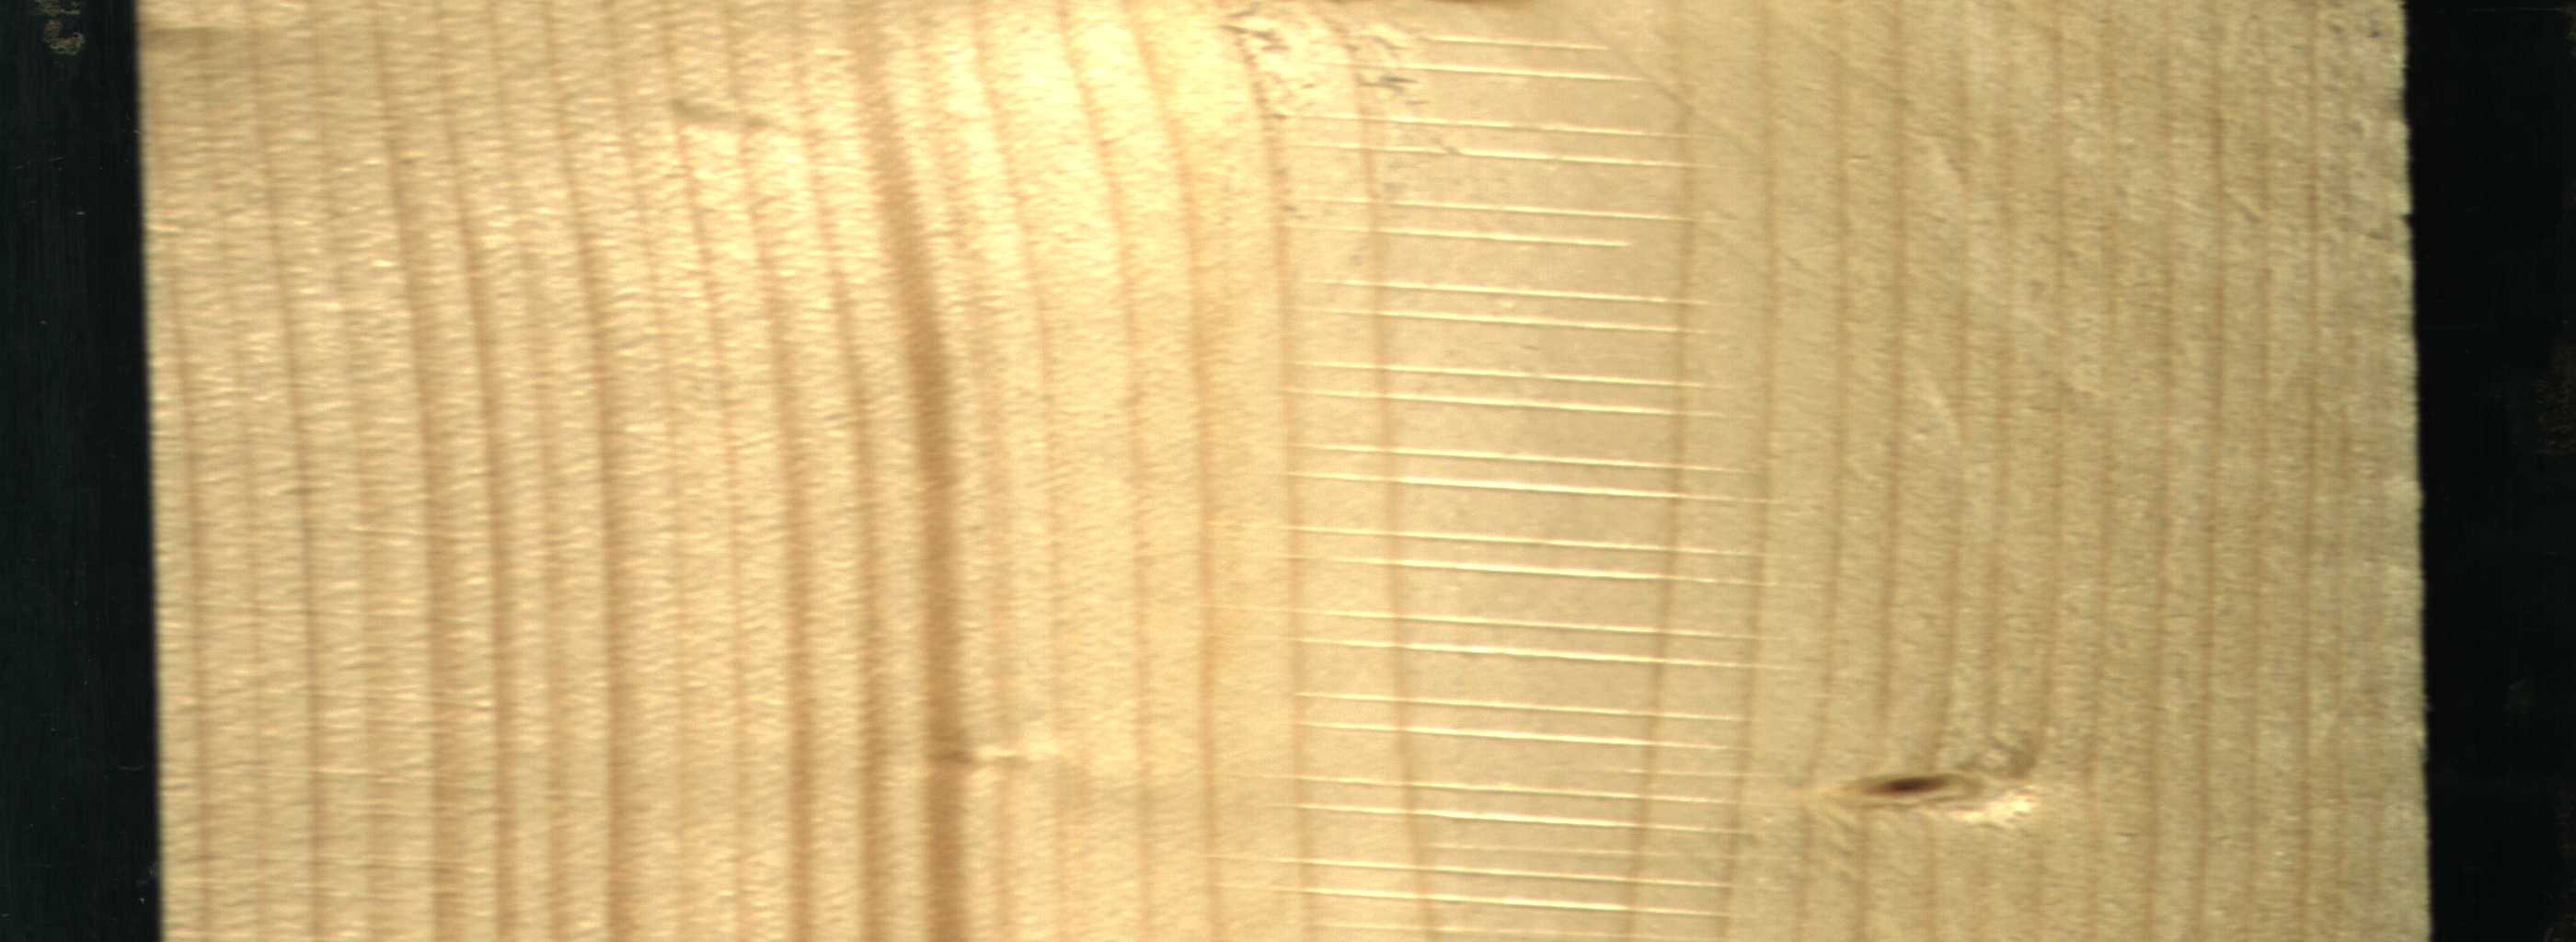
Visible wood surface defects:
Live_Knot